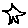
Label: star